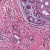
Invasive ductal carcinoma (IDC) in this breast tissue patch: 1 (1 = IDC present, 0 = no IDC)